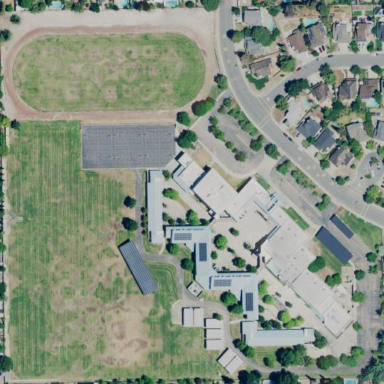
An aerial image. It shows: School.